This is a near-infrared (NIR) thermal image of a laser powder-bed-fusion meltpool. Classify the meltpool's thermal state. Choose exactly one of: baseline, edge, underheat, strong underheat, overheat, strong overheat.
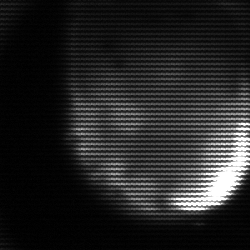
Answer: edge